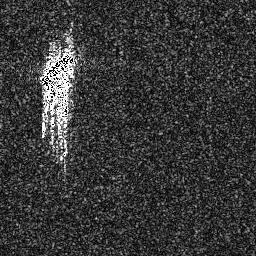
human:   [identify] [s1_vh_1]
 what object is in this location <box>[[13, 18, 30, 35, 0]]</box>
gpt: <ref>1 large ship at the top left</ref>